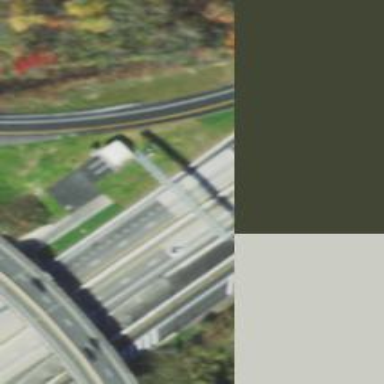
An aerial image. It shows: Toll gantry on the road.